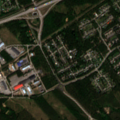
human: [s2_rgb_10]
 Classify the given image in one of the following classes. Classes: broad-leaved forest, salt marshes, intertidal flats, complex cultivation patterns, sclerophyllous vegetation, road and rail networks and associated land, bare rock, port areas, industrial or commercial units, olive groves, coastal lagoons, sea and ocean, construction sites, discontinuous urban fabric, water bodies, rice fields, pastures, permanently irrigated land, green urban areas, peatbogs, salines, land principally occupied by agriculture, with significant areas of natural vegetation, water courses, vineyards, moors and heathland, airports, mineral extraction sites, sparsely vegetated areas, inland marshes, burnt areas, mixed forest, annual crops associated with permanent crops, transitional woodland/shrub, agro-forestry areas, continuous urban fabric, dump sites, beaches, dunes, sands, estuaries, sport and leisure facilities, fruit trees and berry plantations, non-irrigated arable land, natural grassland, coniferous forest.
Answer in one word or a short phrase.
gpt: discontinuous urban fabric, industrial or commercial units, coniferous forest, mixed forest, transitional woodland/shrub